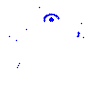
Particle: kaon